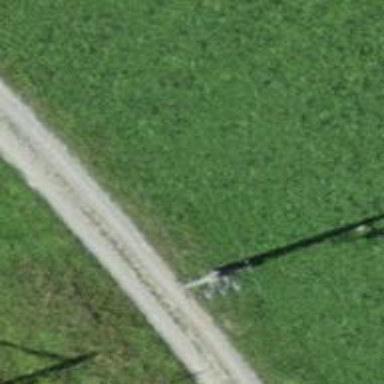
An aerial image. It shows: Power line is depicted.